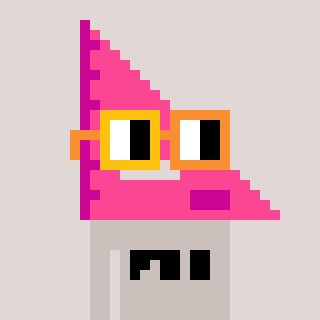
a pixel art character with square yellow and orange glasses, a squadron ruler-shaped head and a foggrey-colored body on a warm background